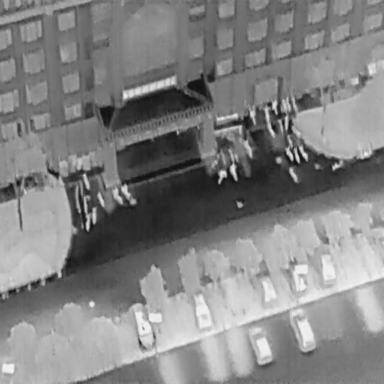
There are seven Cars in the infrared image.